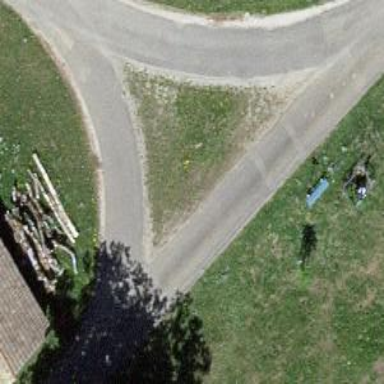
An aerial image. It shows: Unclassified paved road.